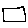
Label: square